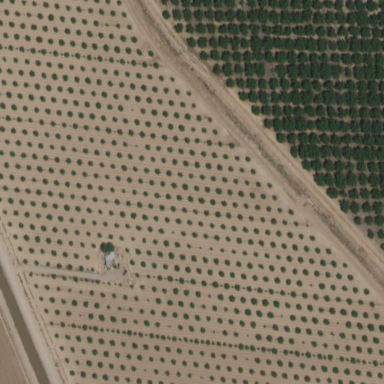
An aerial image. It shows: Orchard.